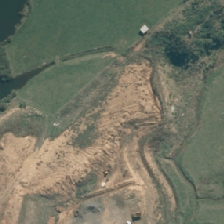
Land cover: high_producing_grassland